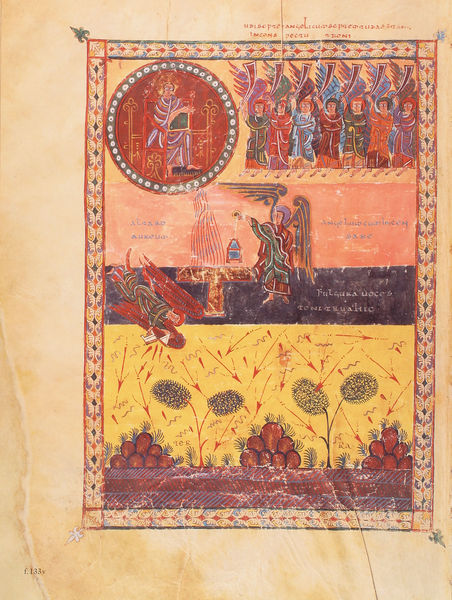
Titel: Beatus-Manuskript
Künstler: Magius
Institution: New York, Pierpont Morgan Library
Schlagwörter: bäume, gelb, menschen, bunt, stuhl, tisch, zeichnung, rot, muster, ornament, gericht, bibel, rahmen, natur, gold, pflanzen, rund, umrandung, engel, schrift, papier, rand, thron, dekor, floral, foto, buch, druck, seite, text, buchstaben, kugeln, buchseite, gewächse, jesus, jüngstes gericht, mittelalter, fall, sieben, posaunen, verzeirung, pfeil, pfeile, latein, gemaelde, unterteilung, buchmalerei, handgezeichnet, gemalen